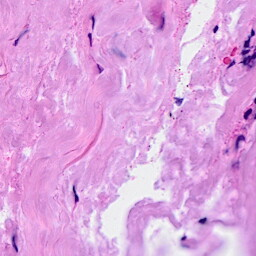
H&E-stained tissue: Breast